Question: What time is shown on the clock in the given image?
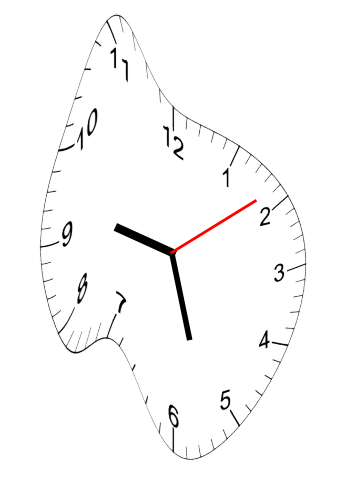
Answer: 09:27:09